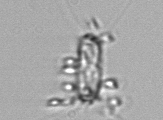
Label: Chaetoceros_didymus_TAG_external_flagellate